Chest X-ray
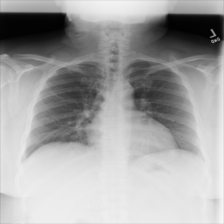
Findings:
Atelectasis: negative
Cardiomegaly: negative
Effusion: negative
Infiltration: negative
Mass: negative
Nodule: negative
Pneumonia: negative
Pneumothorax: negative
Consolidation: negative
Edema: negative
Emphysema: negative
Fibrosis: negative
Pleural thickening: negative
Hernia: negative